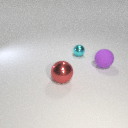
large red metal sphere to the left of small cyan metal sphere